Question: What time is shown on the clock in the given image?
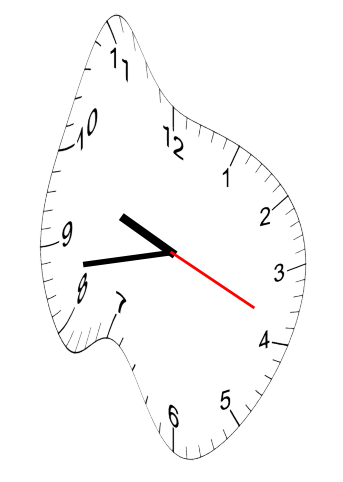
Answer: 09:43:19